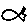
Label: fish